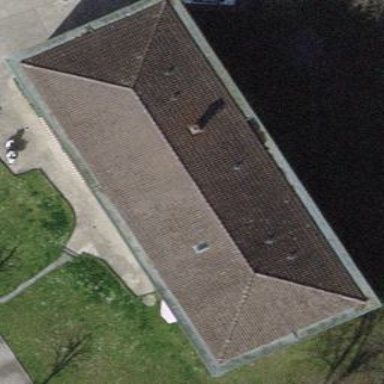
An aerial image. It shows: Hipped-roof building with apartments.